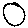
Label: circle